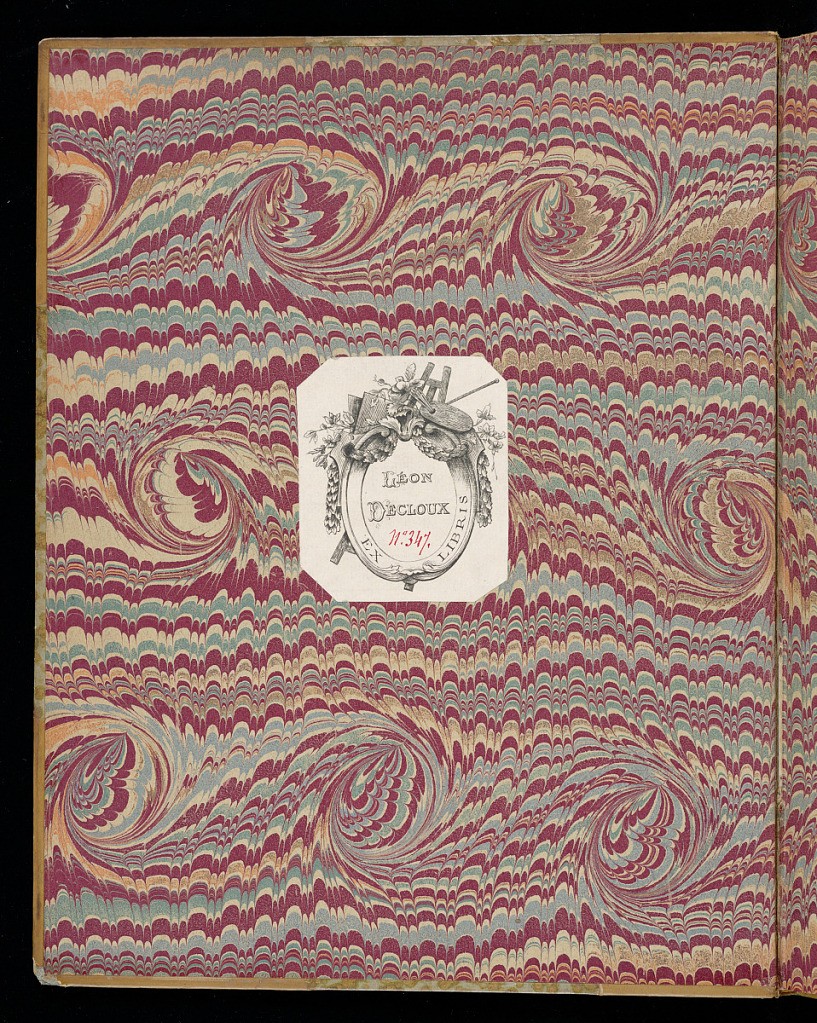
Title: Album of Prints: First and Second Book of Vases Designed by Edme Bouchardon
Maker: Edme Bouchardon, French, 1698–1762
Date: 1737-1749
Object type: Album
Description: Album containing twenty-four prints, representing the first book of vases designed by Edme Bouchardon (12) and the second book of vases designed by Edme Bouchardon (12).